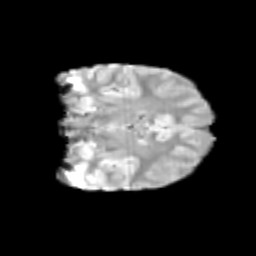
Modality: T2w
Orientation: coronal
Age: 10
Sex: female
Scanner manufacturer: siemens
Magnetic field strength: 3 T
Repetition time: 3.8 s
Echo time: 0.07 s